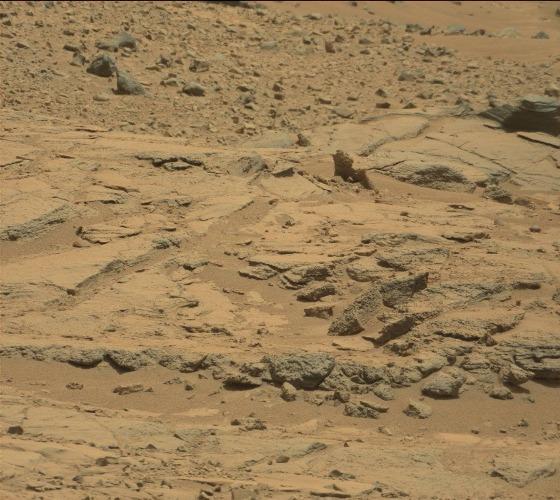
Terrain classes present: Bedrock, Gravel / Sand / Soil, Rock, Shadow